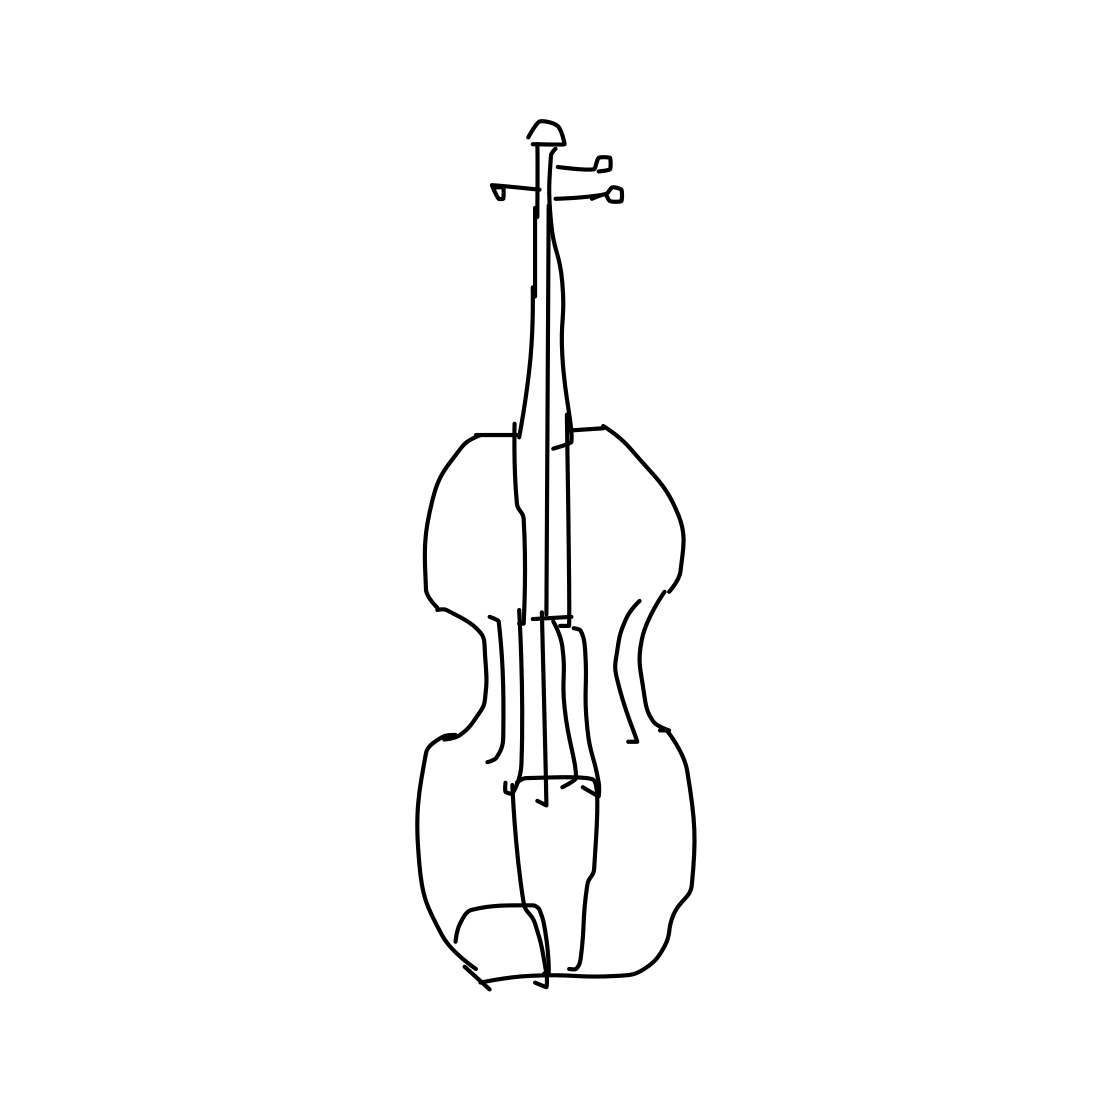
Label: violin